Field crop: maize
Growth stage: 2
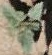
Species: datura